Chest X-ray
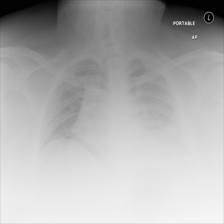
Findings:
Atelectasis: negative
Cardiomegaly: negative
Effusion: negative
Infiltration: positive
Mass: negative
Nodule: negative
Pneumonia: negative
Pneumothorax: negative
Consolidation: negative
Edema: negative
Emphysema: negative
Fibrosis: negative
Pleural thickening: negative
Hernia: negative